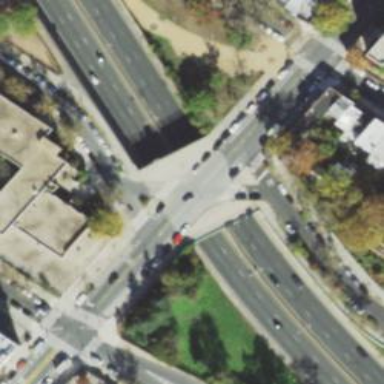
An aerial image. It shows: Traffic island located on footway.